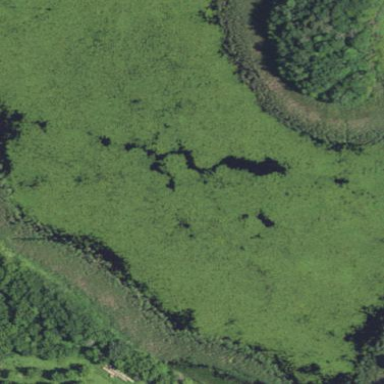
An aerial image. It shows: Peaceful pond surrounded by nature.